Interaction volume radius: 5 \u00c5
Interaction volume height: 10 \u00c5
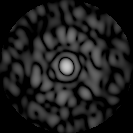
Disorder parameter: 0.8168